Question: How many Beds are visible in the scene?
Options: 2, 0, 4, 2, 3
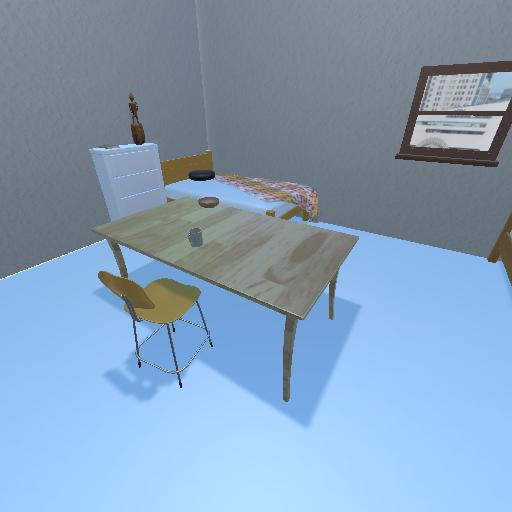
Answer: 2